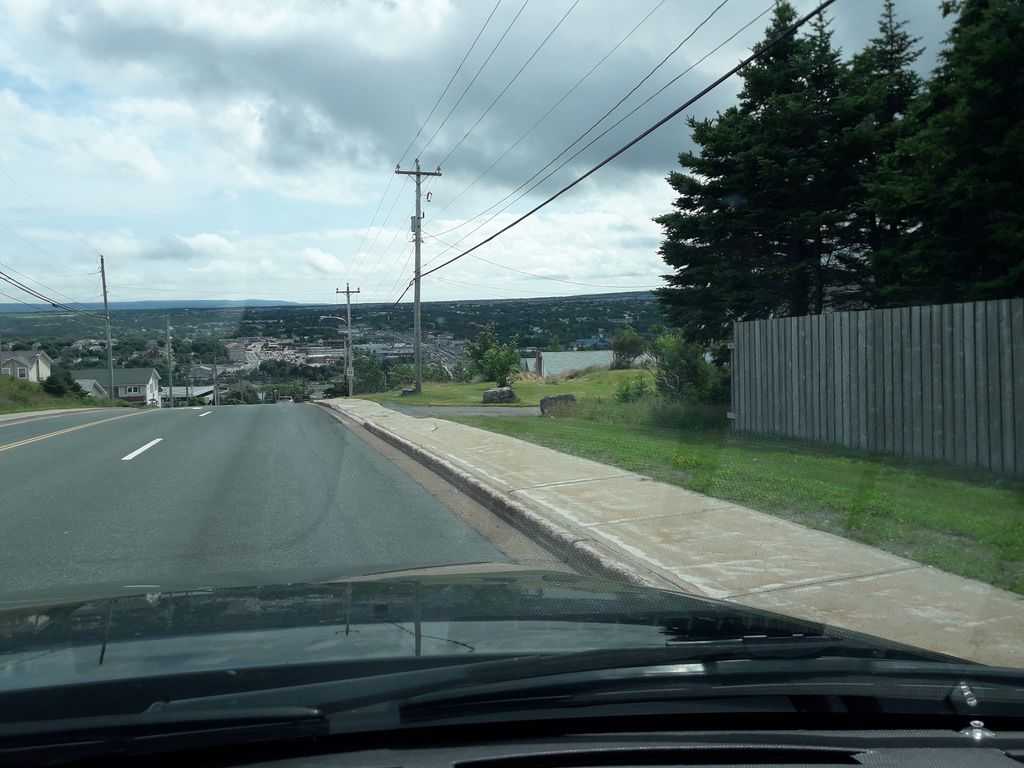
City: st_johns